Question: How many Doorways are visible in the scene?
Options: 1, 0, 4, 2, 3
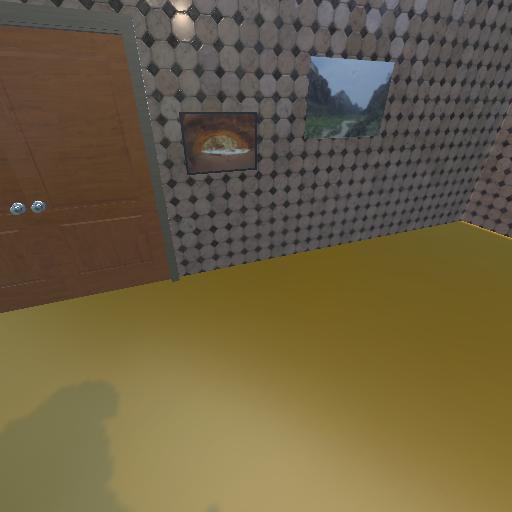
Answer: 1